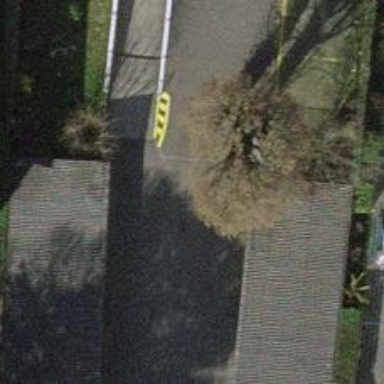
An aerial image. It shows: Asphalt parking aisle with sidewalk adjacent to it.